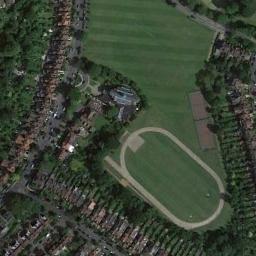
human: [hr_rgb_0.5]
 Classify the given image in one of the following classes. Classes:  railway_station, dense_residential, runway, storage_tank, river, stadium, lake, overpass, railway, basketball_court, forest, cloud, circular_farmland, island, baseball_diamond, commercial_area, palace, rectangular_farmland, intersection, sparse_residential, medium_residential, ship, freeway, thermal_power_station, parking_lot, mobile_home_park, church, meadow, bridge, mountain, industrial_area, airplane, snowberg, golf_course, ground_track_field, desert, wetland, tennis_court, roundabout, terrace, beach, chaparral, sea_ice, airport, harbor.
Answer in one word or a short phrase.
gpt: ground_track_field